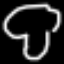
Label: mushroom